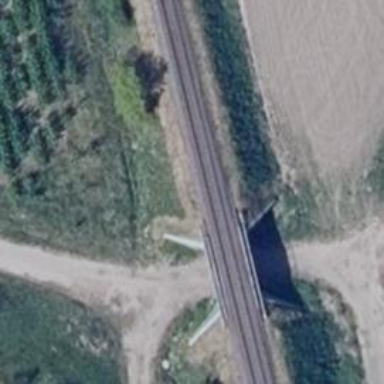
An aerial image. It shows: Bridge over railway line.